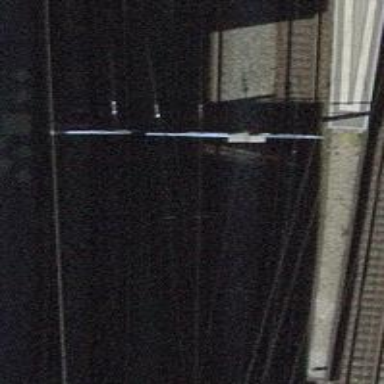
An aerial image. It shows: Siding railway track with electrified contact line.